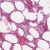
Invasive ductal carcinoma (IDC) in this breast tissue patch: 0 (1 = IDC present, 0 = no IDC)